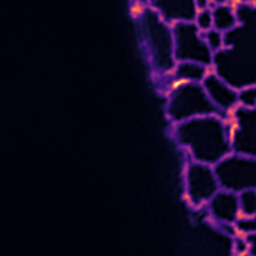
Label: Super-resolution ER image